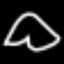
Label: frog